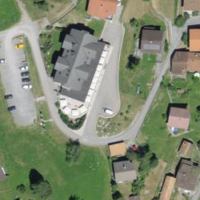
EUNIS habitat code: 54
Species observed at this site:
Trichius fasciatus
Hamearis lucina
Erebia medusa
Macroglossum stellatarum
Lysandra bellargus
Phoenicurus ochruros
Lasiommata maera
Cupido minimus
Chiasmia clathrata
Callophrys rubi
Motacilla alba
Capreolus capreolus
Salvia pratensis